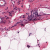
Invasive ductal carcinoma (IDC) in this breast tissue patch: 0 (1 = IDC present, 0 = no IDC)